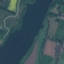
Label: River